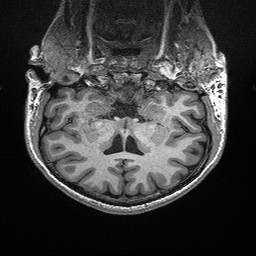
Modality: T1w
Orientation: sagittal
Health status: healthy
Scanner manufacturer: siemens
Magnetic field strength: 3 T
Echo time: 0.00298 s